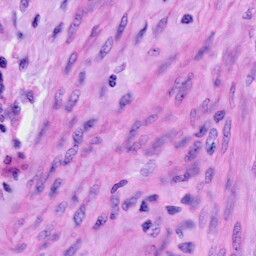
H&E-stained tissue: Cervix